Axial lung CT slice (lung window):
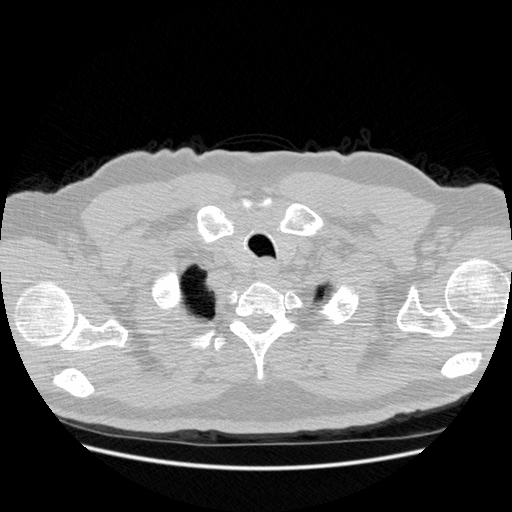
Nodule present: no